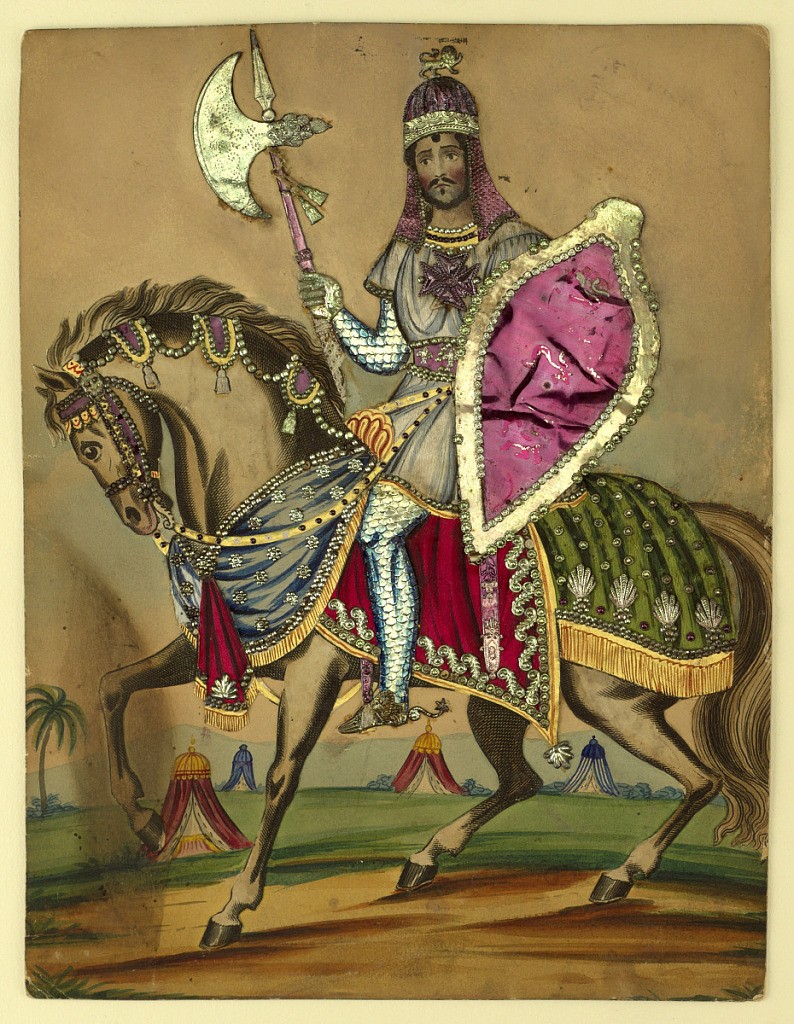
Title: Tinsel Picture: Edmund Kean as Richard Coeur de Lion
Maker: Edmund Kean, British, 1787–1833
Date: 1830–1840
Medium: Hand-colored engraving, embossed foil, fabric on paper
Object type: Picture
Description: The actor, Edmun Kean, is shown on horseback, clad in armour. The horse and actor's face are engravings, cut out, the trappings silk and embossed metal and paper, and the background, shown an encampment, an original drawing.